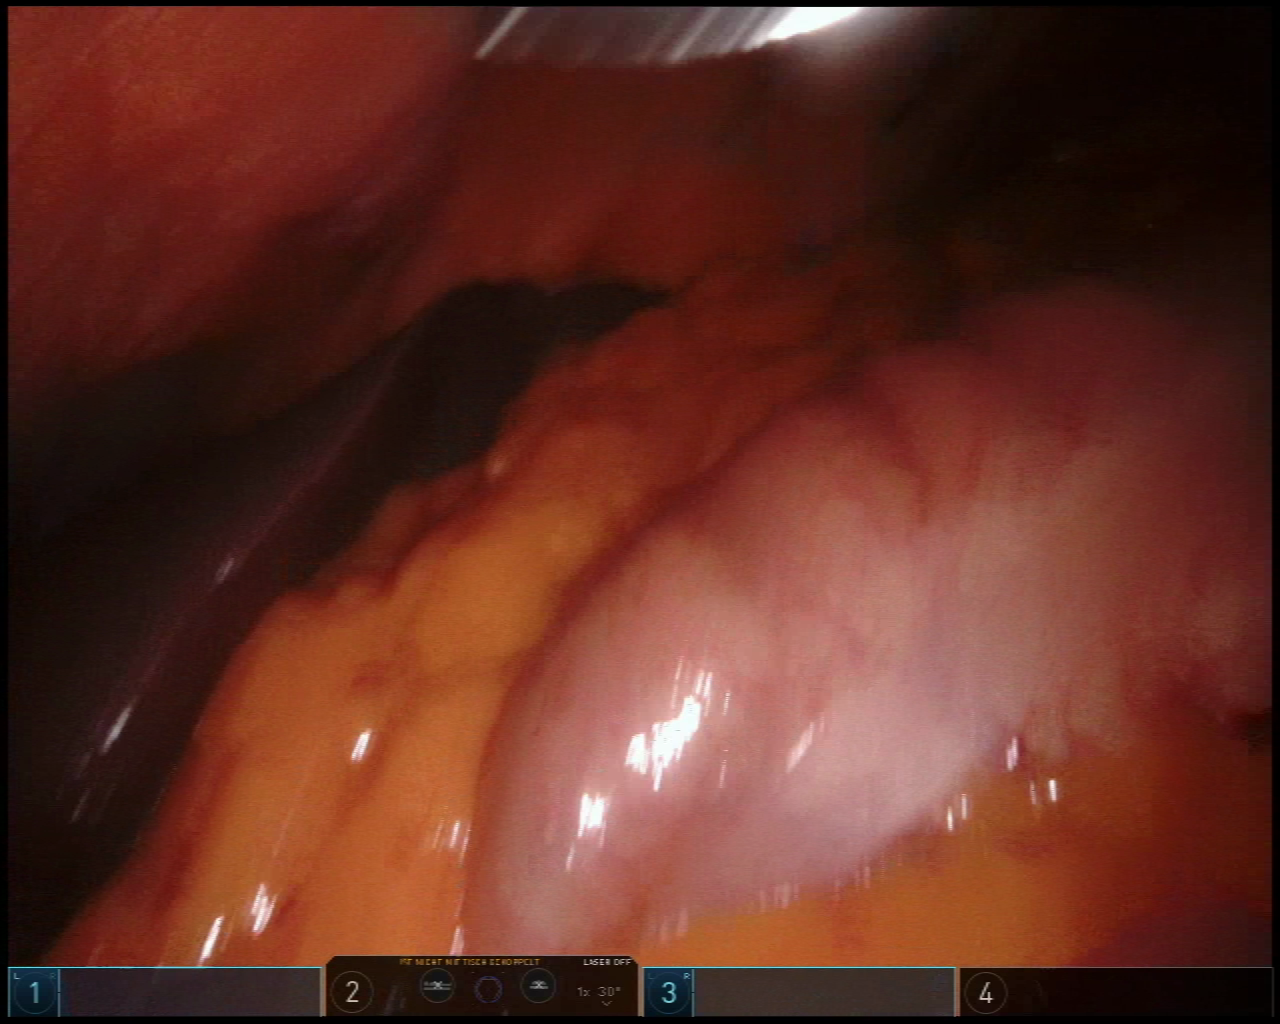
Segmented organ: liver
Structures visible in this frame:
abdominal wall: yes
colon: yes
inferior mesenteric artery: no
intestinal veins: no
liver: yes
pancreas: no
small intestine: no
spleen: no
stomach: no
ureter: no
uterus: no
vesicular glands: no